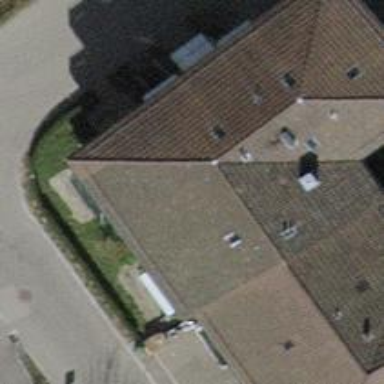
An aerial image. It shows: Apartment building with tile roof.